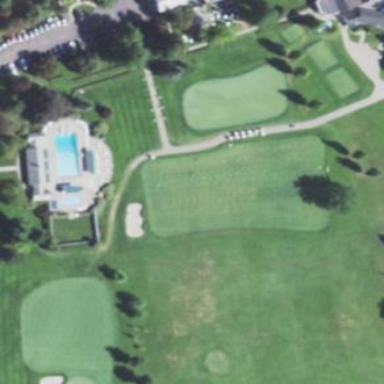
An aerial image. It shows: Grassy area designated as golf tee.